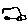
Label: car